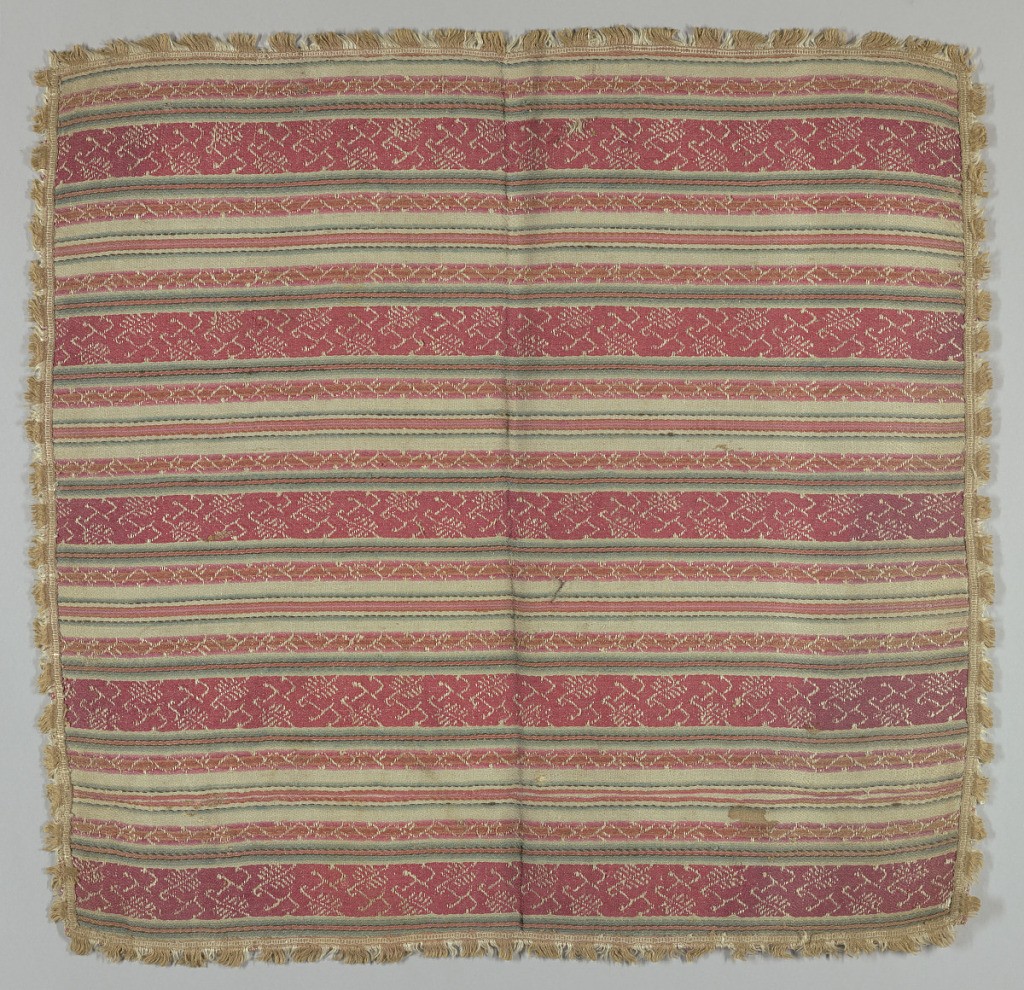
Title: Panel
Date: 17th century
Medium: wool, linen Technique: woven
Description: Striped fabric with weft patterning on the warp-faced stripes.